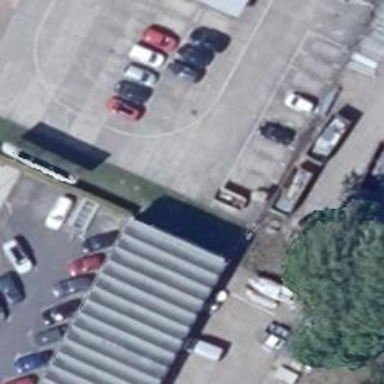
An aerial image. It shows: Parking aisle designated as service road.